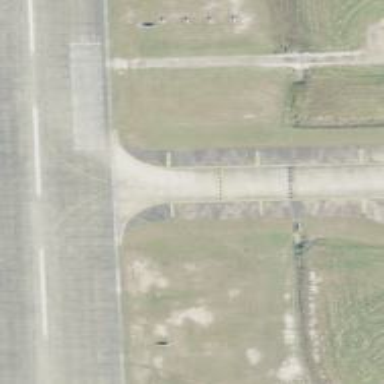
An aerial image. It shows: Image of taxiway at airport.